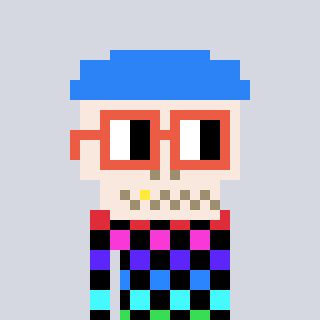
a pixel art character with square orange glasses, a skeleton-hat-shaped head and a grayscale-colored body on a cool background